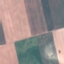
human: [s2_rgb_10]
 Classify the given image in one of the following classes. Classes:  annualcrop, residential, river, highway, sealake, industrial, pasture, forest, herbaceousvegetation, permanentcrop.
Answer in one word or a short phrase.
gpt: AnnualCrop